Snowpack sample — Loveland Pass, Silver Plume, Colorado, USA (2/11/26, 12:00 PM MST)
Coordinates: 39.663, -105.886
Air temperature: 35 °F
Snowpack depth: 82 cm
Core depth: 10 cm
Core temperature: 17.6 °F
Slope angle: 13°, slope face: 12°
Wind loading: high
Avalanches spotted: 1
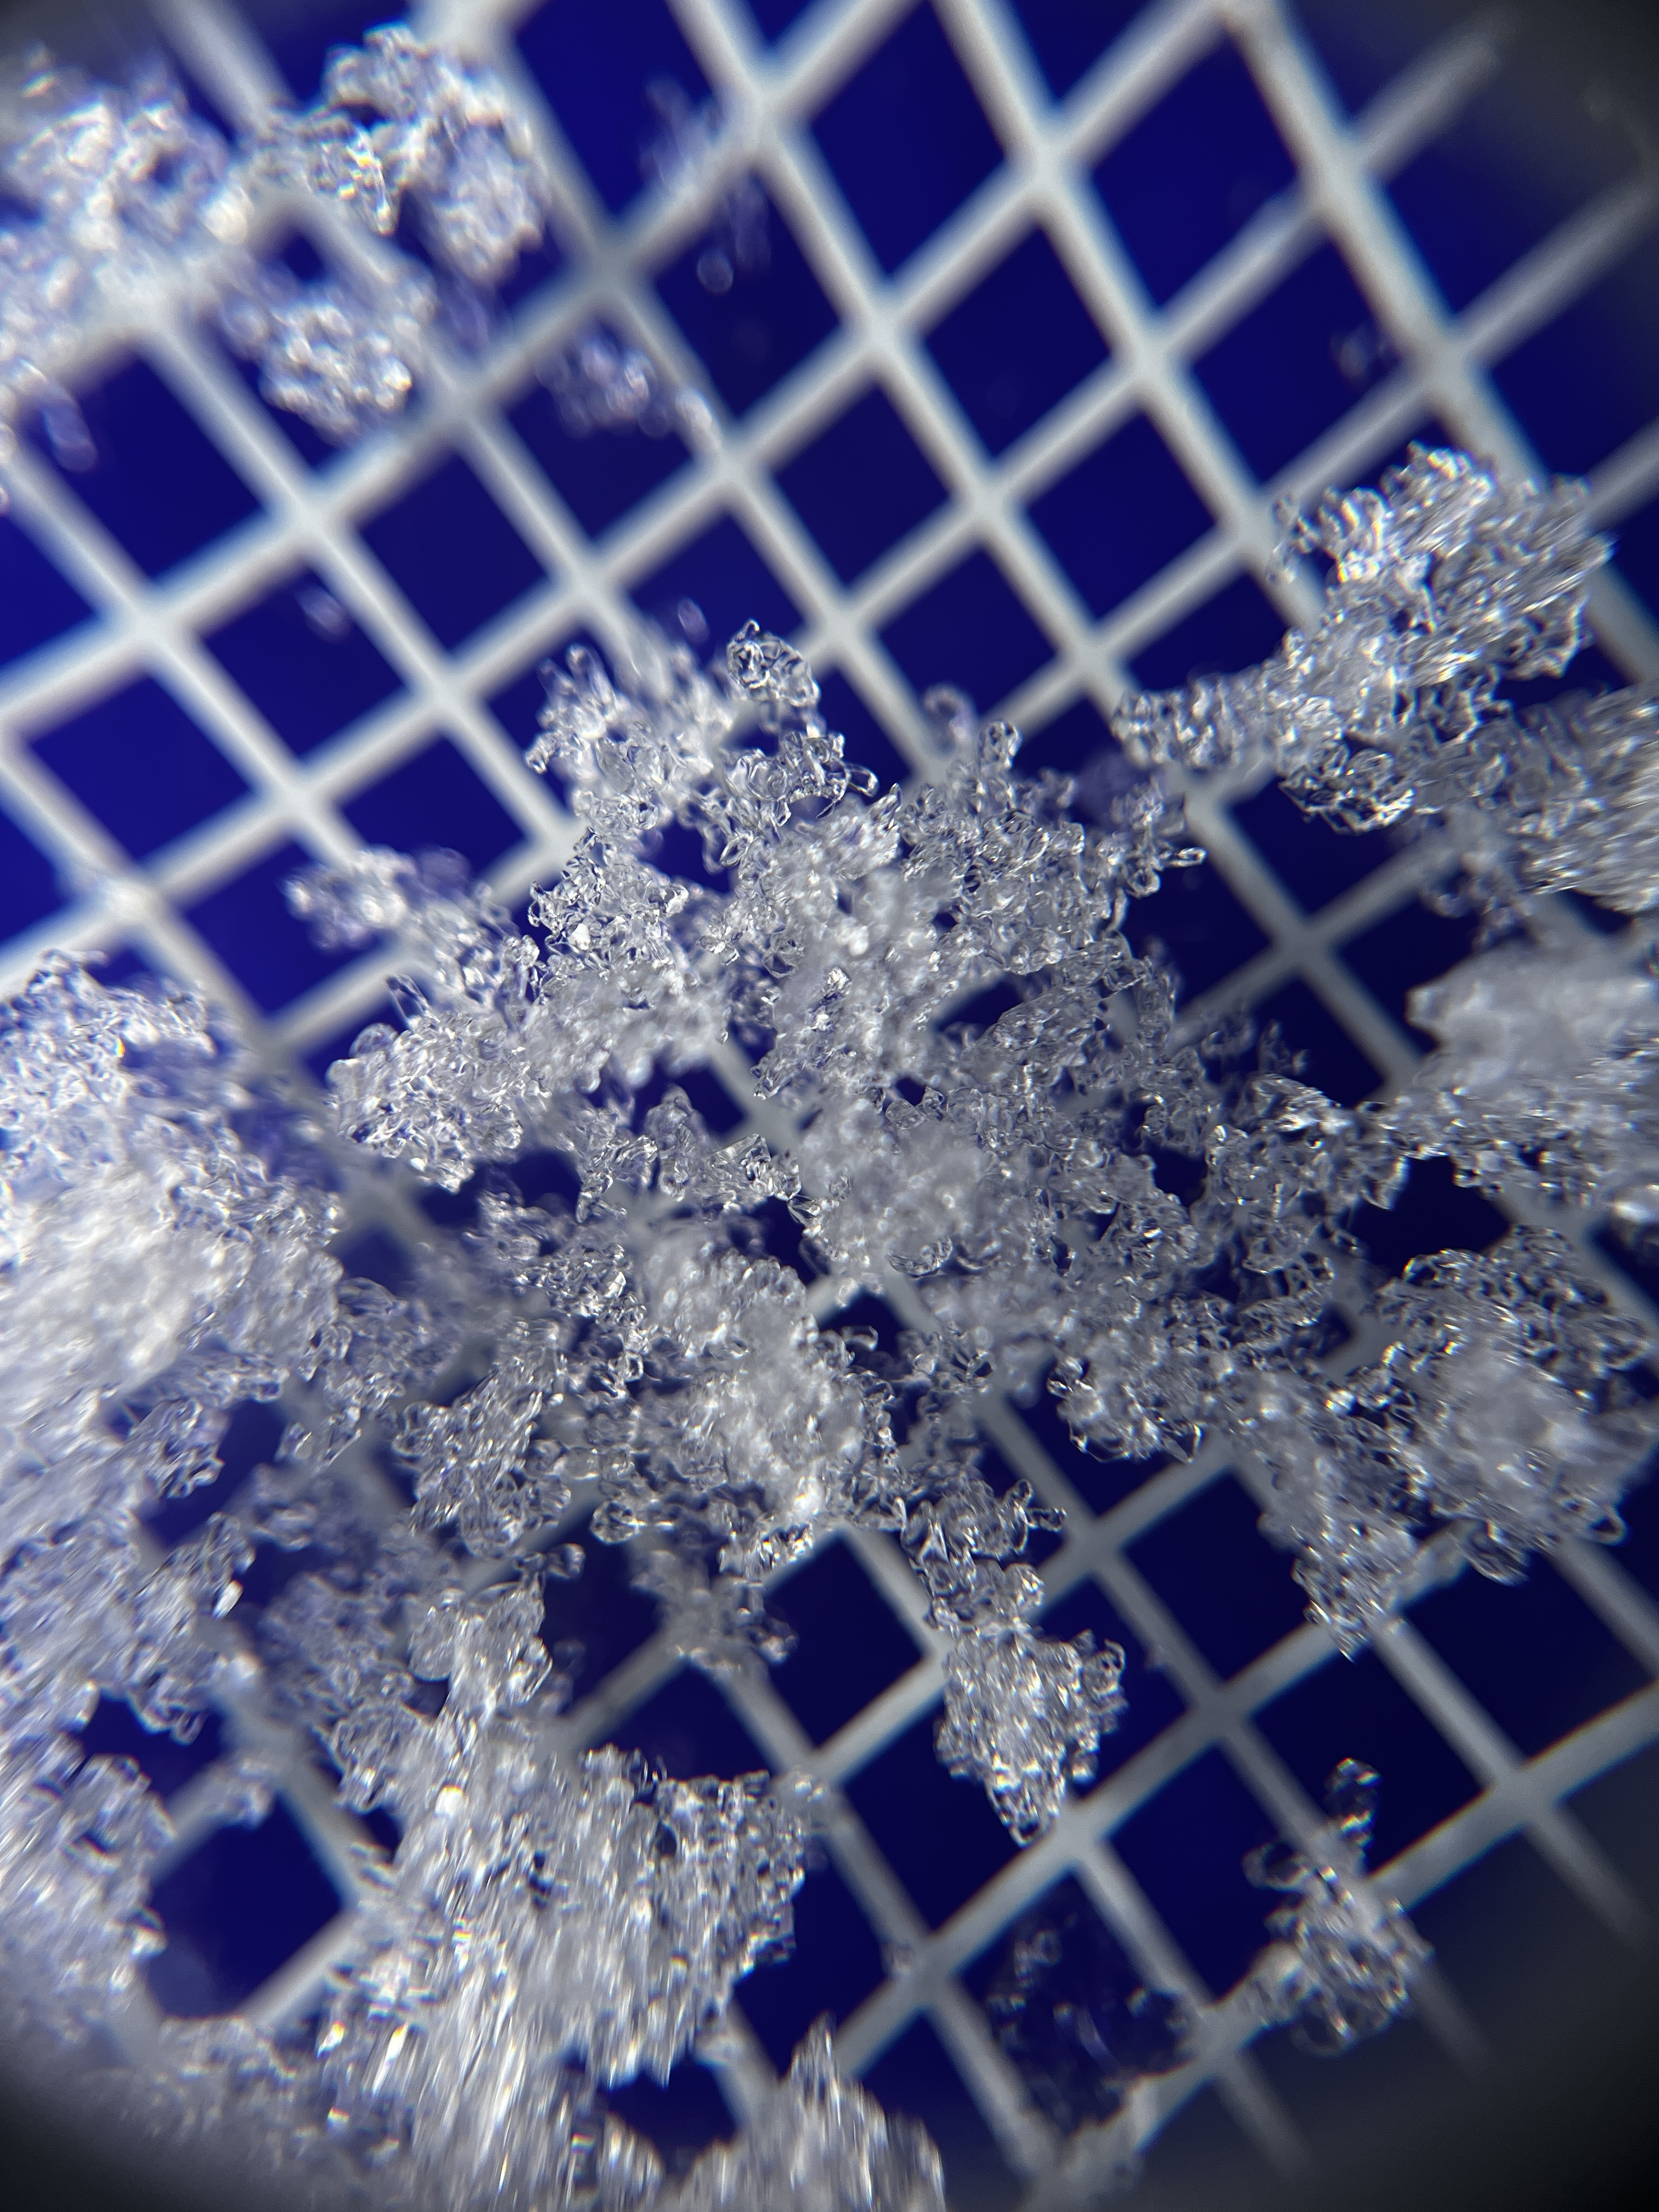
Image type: magnified_profile
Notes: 1 small avalanche spotted on the north side of the bowl, lots of wind loading